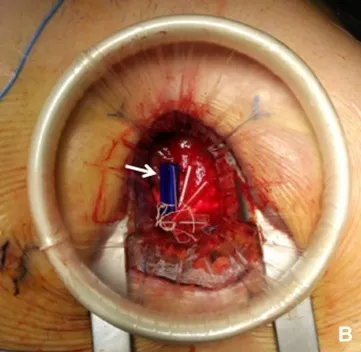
(B) Samples sizing: temporary samples made of tourniquet tubing pieces (arrow) are positioned inside the loops, between the knots and the Teflon pledget.
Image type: medical_photograph (other_medical_photograph)